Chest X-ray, PA view. Patient: 29 years old, sex F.
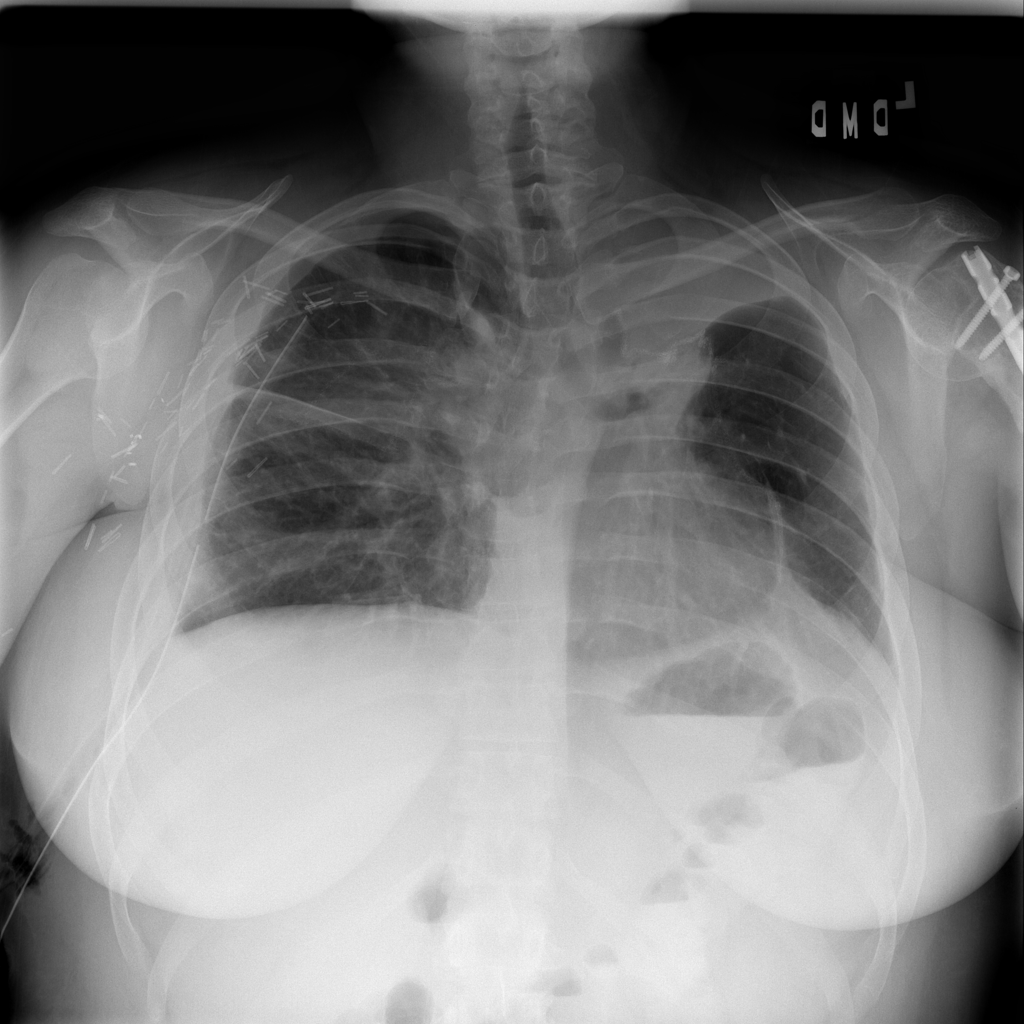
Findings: No Finding